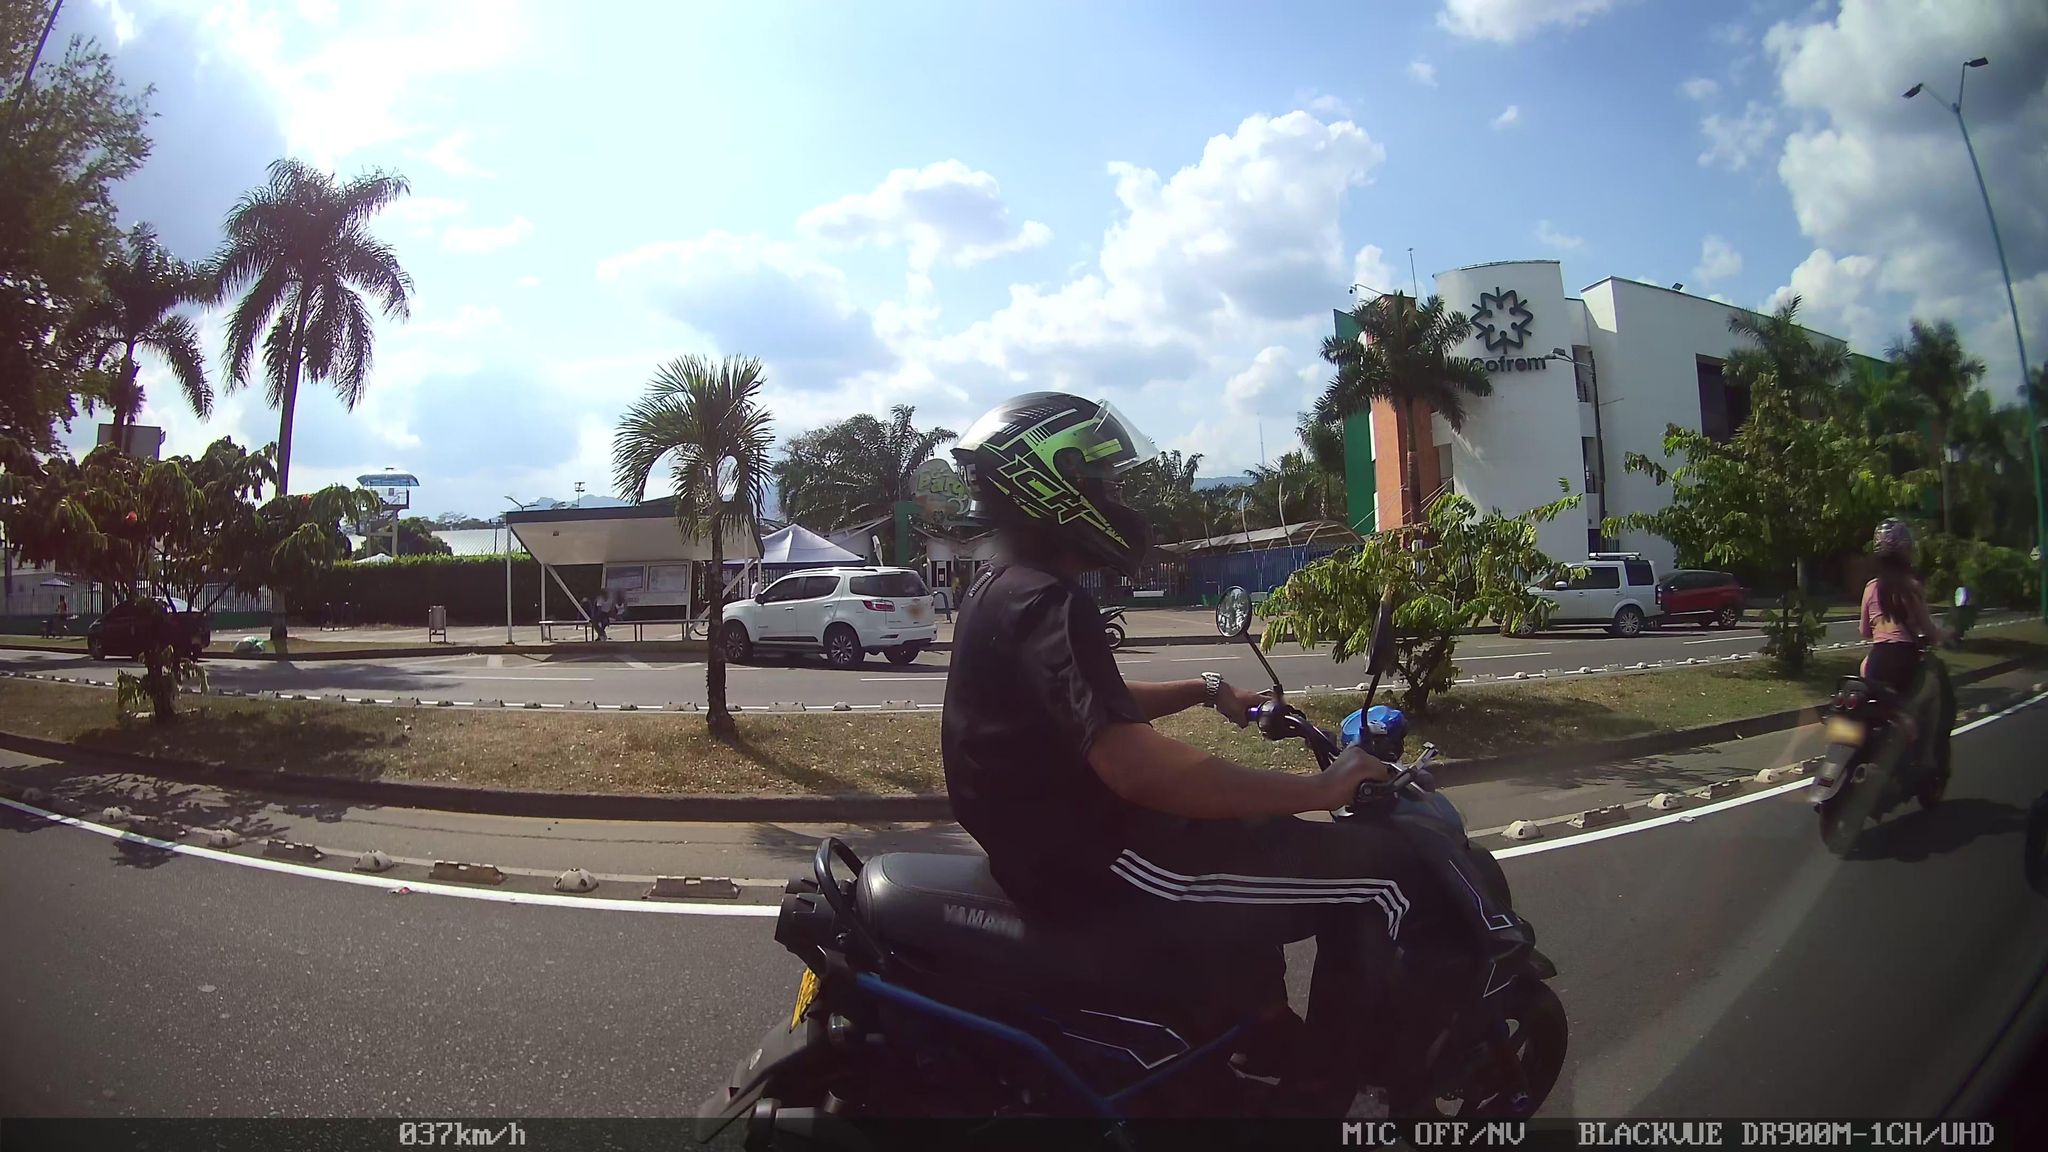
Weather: clear
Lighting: day
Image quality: good
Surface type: cycling surface
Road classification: secondary
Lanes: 2.0
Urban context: urban centre
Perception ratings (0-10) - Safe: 1.1, Lively: 5.94, Beautiful: 5.65, Boring: 6.24, Depressing: 4.16, Wealthy: 3.14